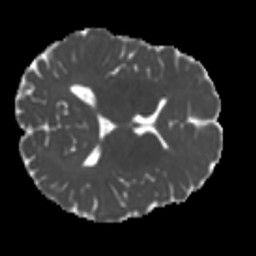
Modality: MD
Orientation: axial
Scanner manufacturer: siemens
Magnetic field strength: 3 T
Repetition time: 4 s
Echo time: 0.0594 s